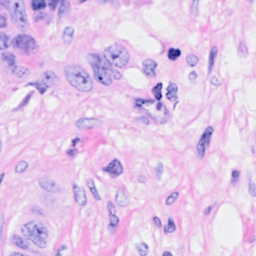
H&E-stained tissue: Breast